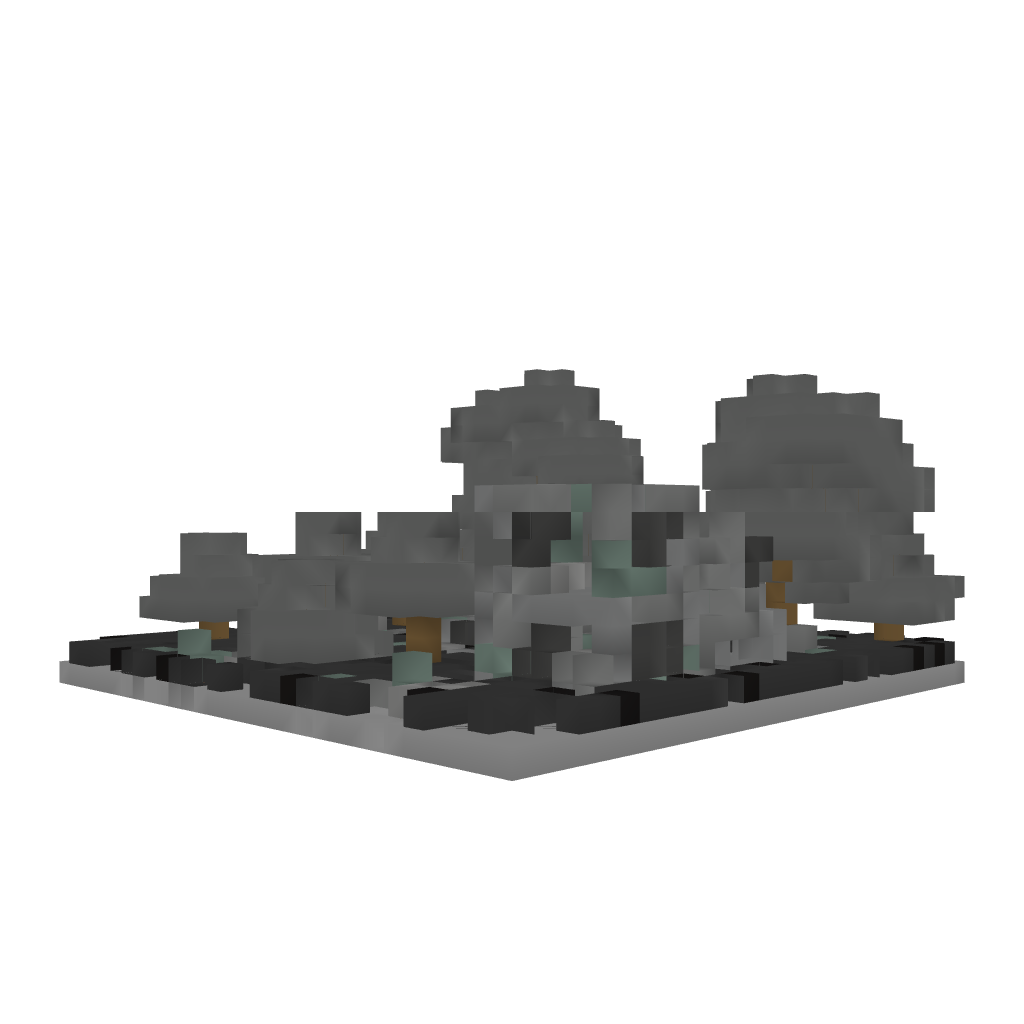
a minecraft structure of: Decorative Ruin